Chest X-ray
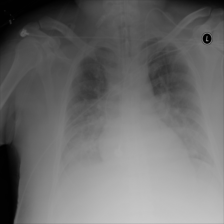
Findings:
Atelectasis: negative
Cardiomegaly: negative
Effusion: negative
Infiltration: negative
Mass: negative
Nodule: negative
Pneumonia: negative
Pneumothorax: negative
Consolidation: negative
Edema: negative
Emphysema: negative
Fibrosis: negative
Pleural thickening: negative
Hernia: negative